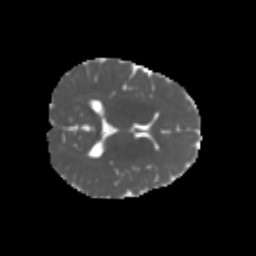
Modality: MD
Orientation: axial
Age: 6
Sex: male
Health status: healthy